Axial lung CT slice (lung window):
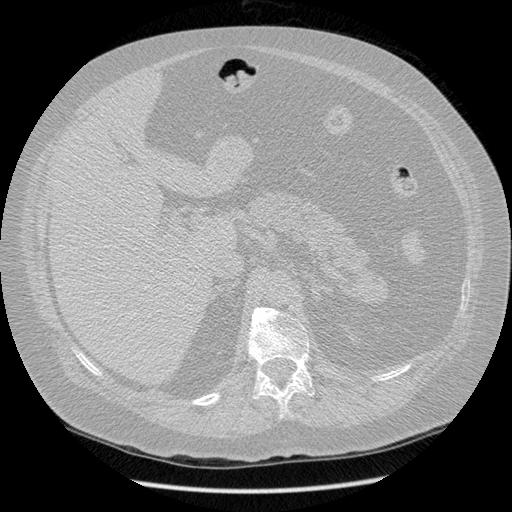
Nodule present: no